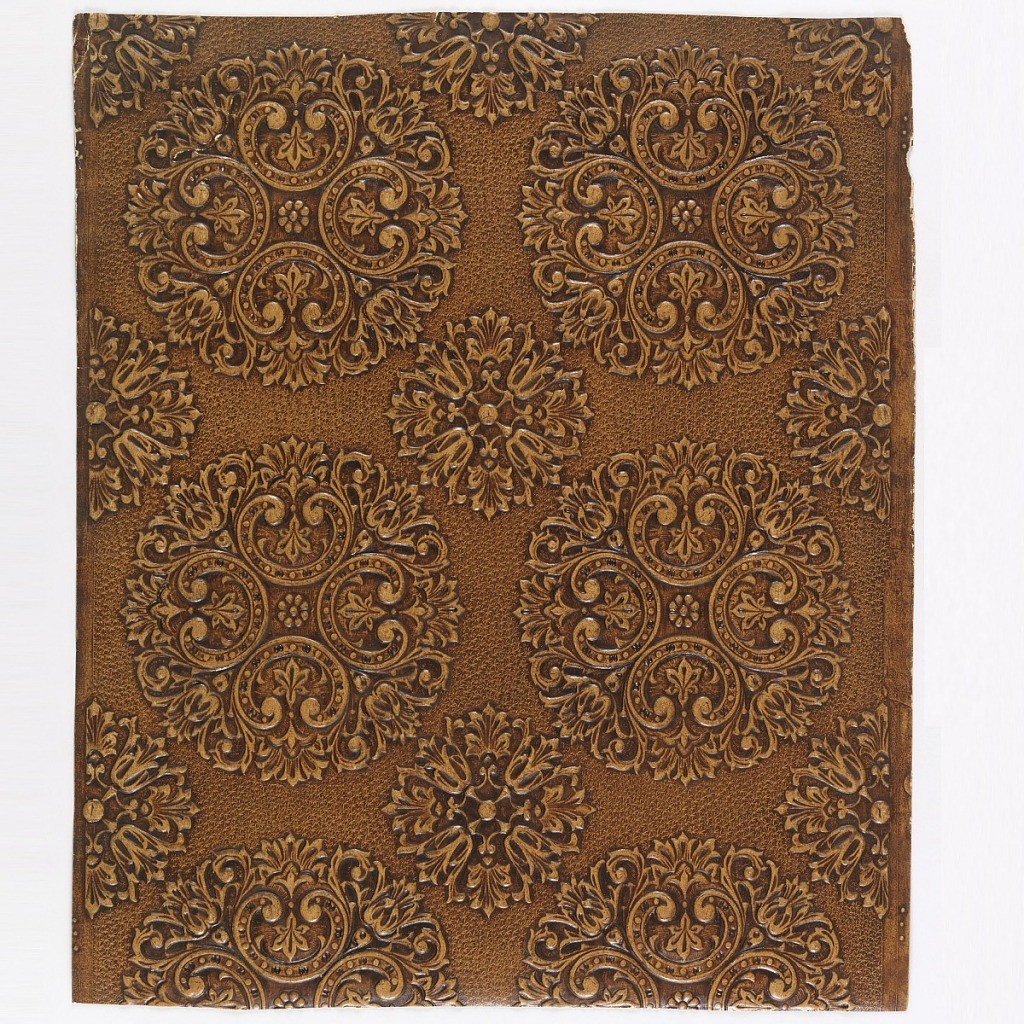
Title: Sidewall
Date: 1875–1900
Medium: Block-printed paper, embossed, oil finish
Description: Imitation leather. Circular motifs containing C-scroll or horseshoe-shaped inserts, alternating with smaller rosettes. All-over textured background. Printed in umber.